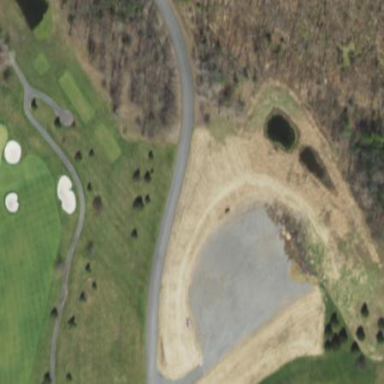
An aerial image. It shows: Sand bunker on golf course.